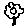
Label: flower